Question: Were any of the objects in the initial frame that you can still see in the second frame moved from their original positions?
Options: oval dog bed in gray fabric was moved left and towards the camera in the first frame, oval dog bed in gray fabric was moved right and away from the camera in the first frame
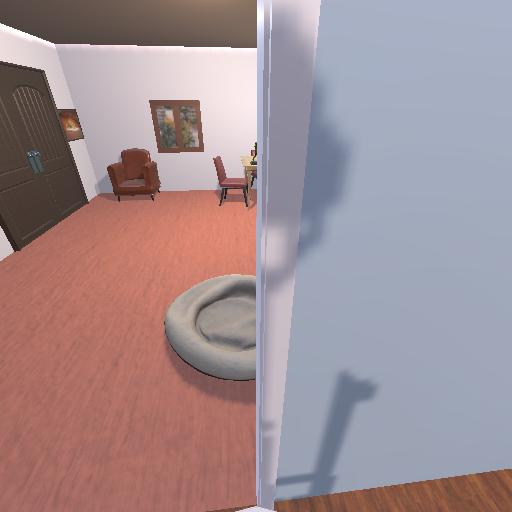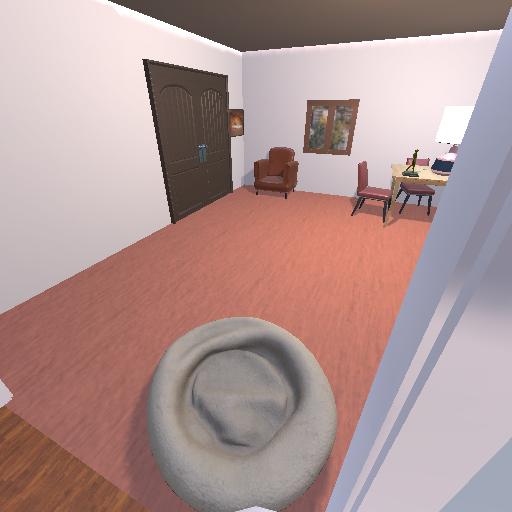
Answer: oval dog bed in gray fabric was moved left and towards the camera in the first frame